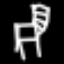
Label: chair